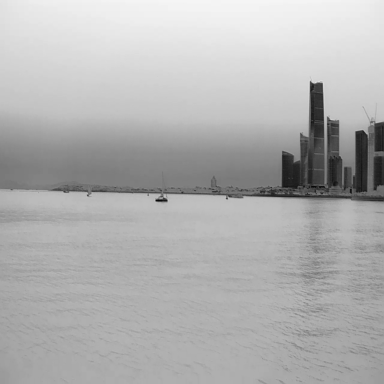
There are eight objects shown in the infrared image, including two container_ships, four sailboats, and two canoes.